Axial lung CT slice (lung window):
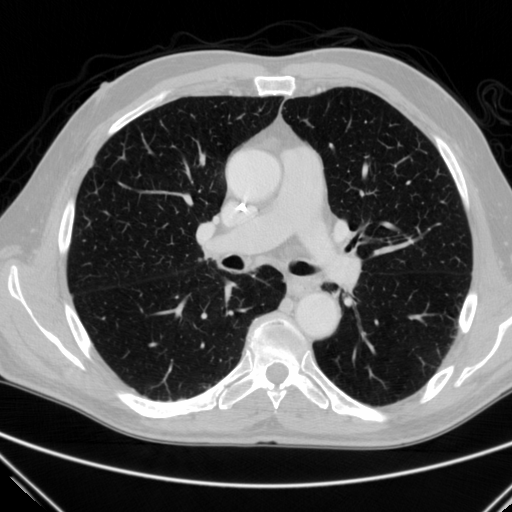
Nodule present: no